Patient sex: M
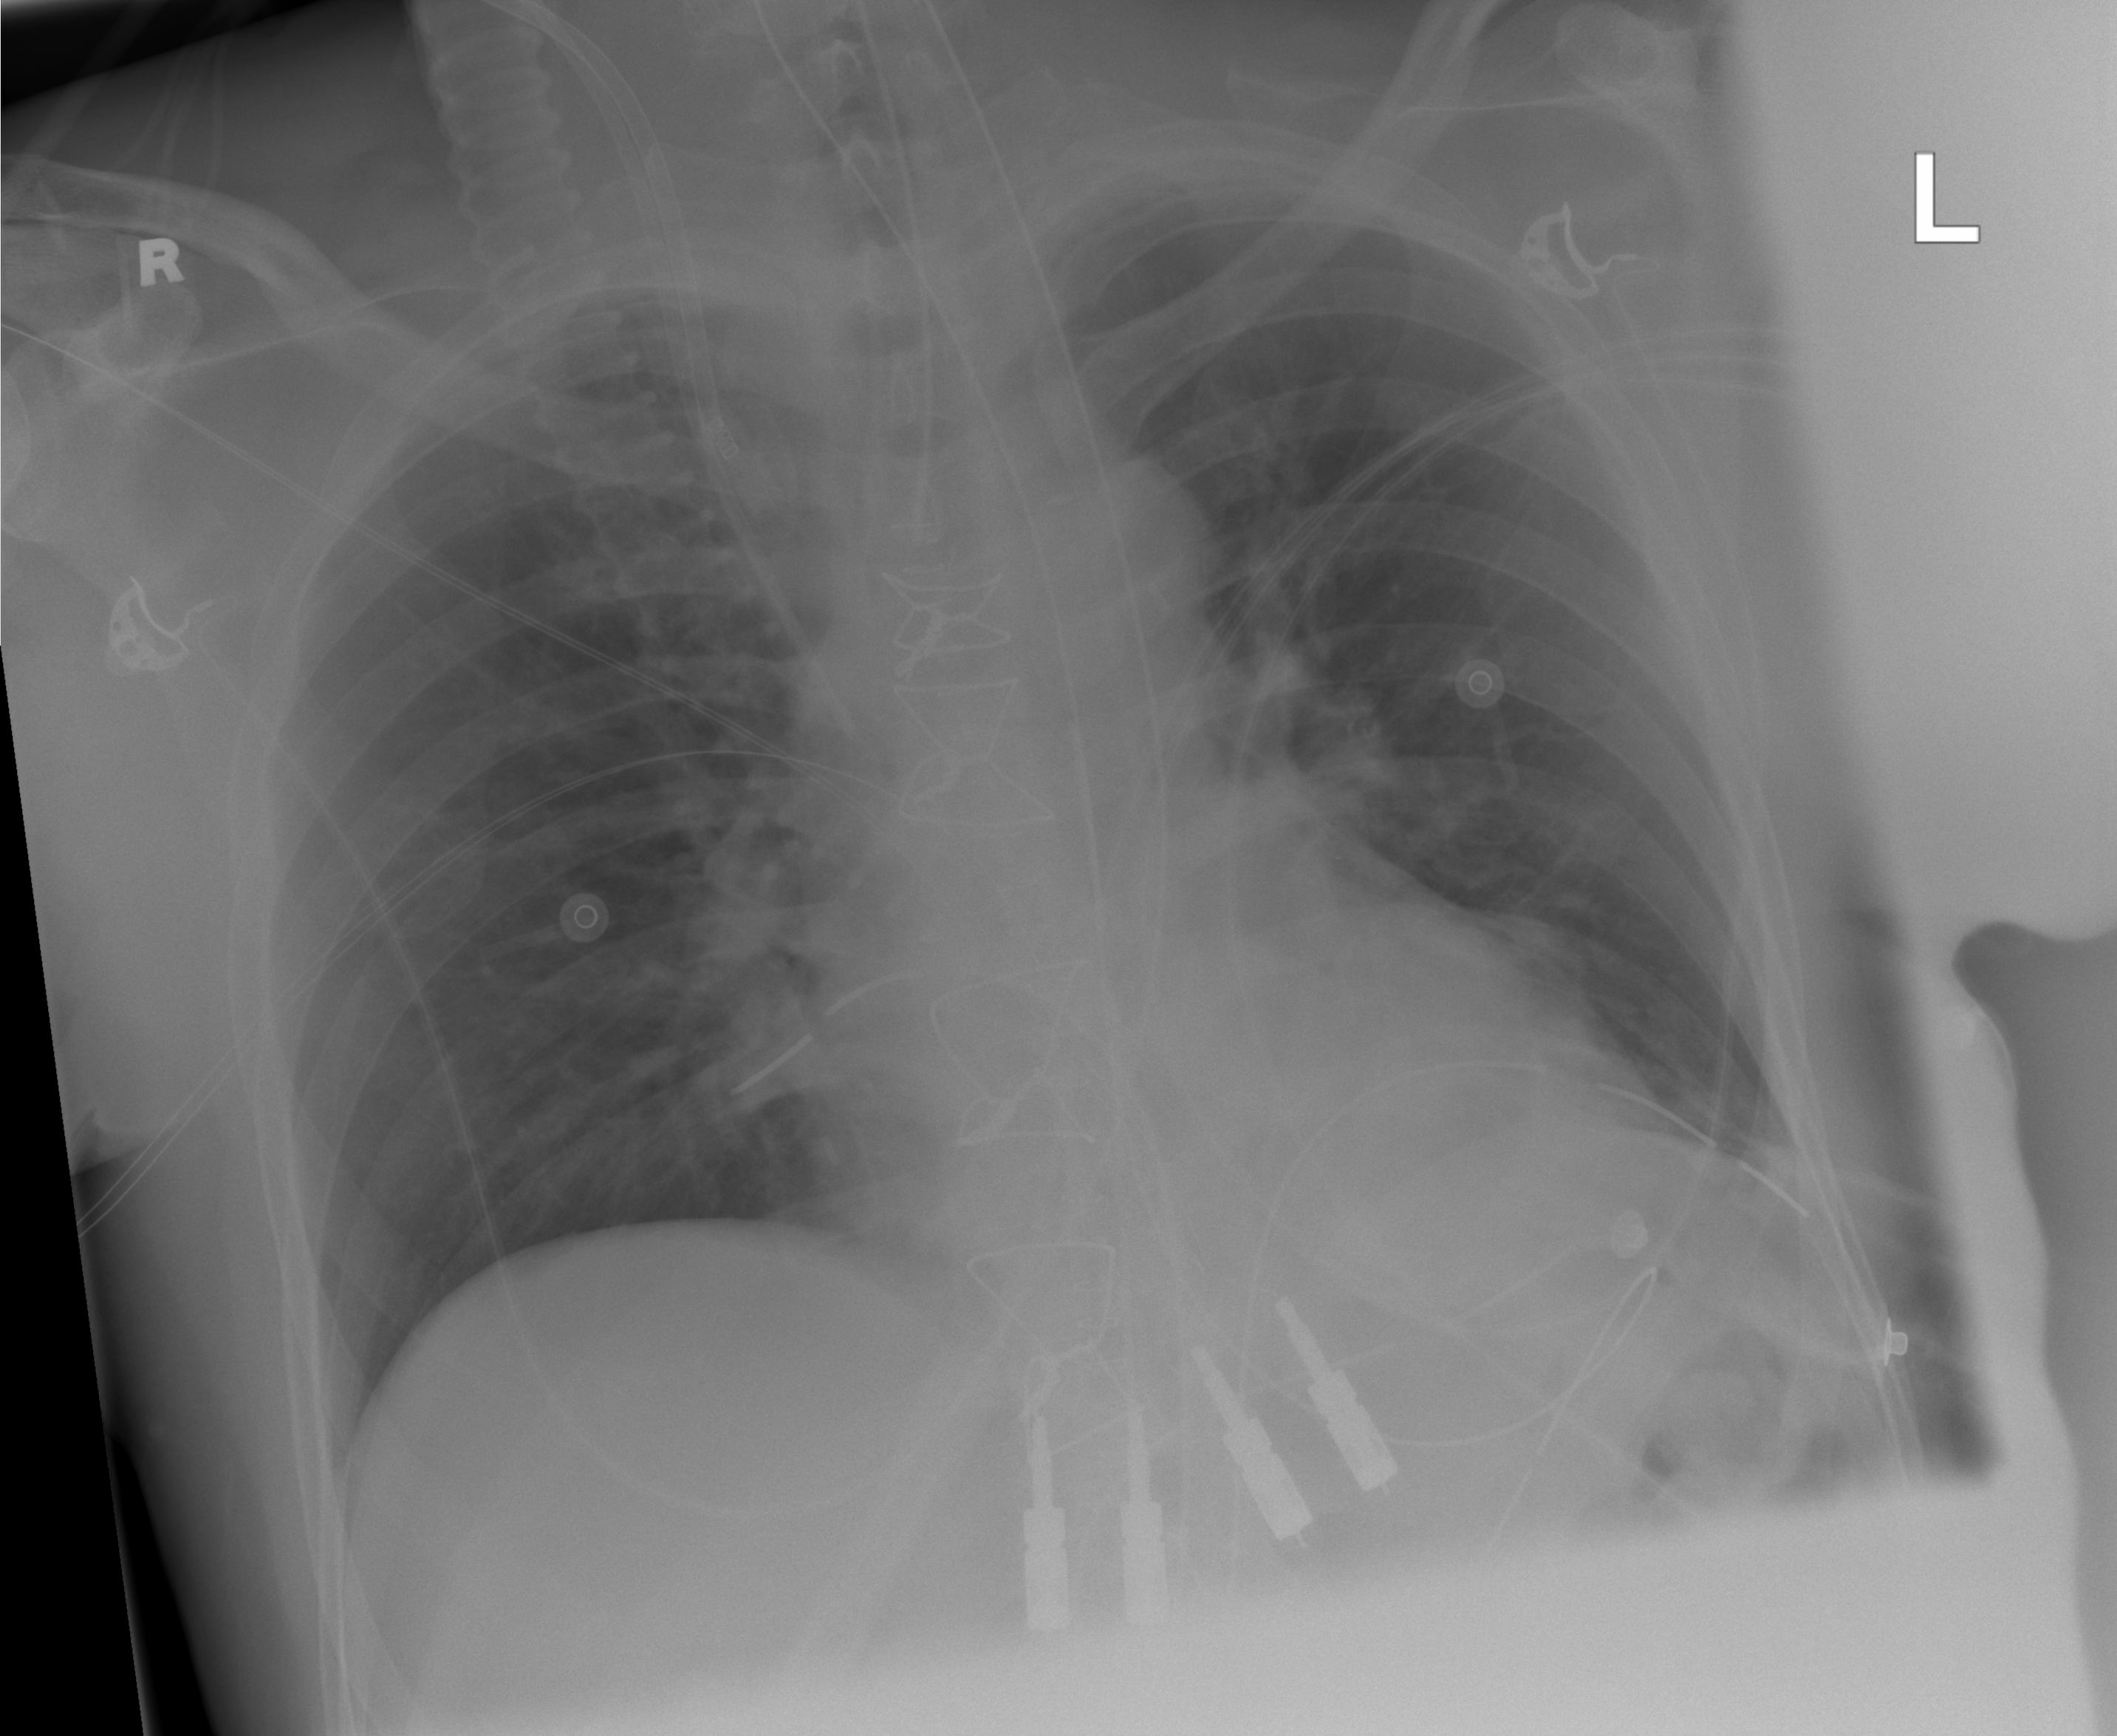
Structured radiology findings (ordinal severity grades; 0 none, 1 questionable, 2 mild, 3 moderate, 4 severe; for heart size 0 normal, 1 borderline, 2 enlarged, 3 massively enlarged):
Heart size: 0
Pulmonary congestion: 0
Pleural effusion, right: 0
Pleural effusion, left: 0
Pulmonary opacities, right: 0
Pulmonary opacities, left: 0
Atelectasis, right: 0
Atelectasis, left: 1